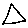
Label: triangle